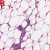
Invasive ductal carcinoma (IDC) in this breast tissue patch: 0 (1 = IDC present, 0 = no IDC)